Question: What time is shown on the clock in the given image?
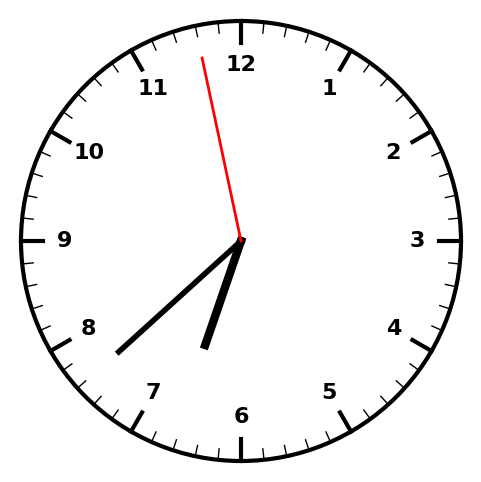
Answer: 06:37:58